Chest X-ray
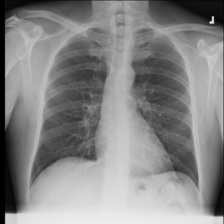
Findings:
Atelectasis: negative
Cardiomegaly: negative
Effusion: negative
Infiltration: negative
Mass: negative
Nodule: negative
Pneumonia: negative
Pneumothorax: negative
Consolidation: negative
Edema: negative
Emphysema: negative
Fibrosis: negative
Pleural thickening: negative
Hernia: negative